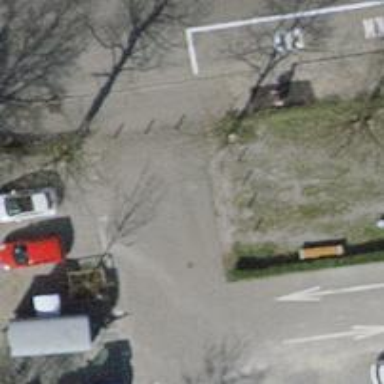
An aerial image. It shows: Bollard.